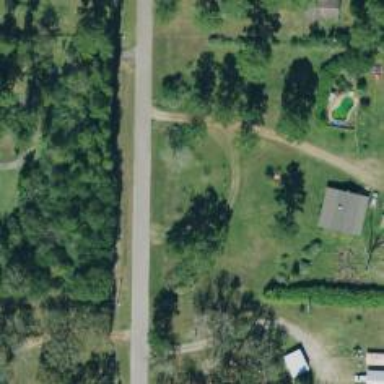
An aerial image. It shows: Driveway.